Question: Count the number of objects in the diagram.
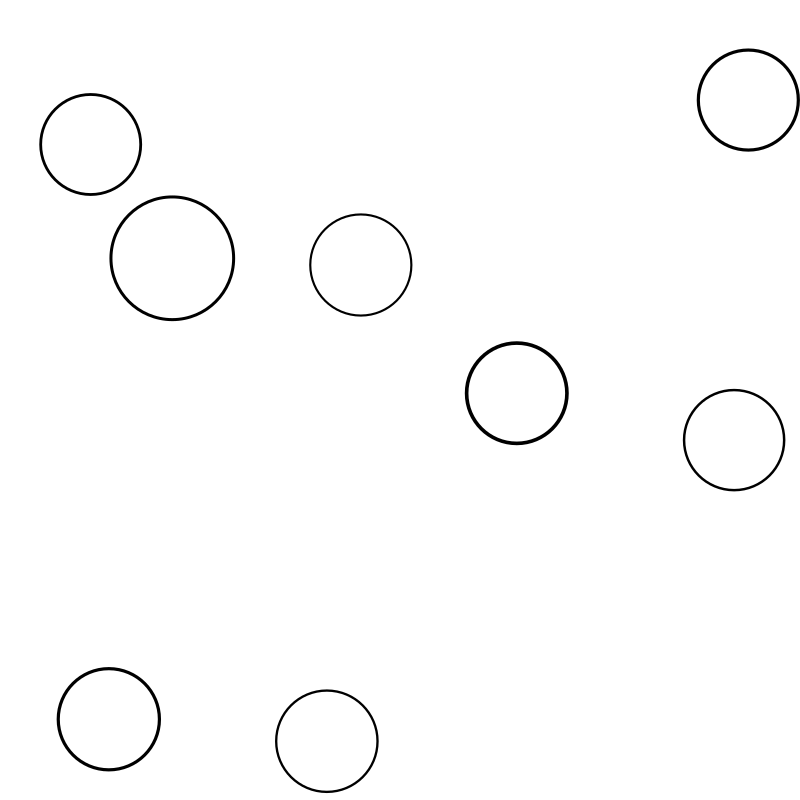
Answer: 8